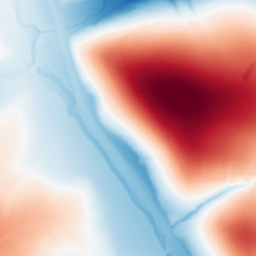
Category: trend_removal
Decomposition family: polynomial_high
Decomposition parameters: degree: 6
Upsampling method: bspline
Upsampling parameters: scale: 4
Upsampling scale: 4